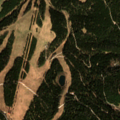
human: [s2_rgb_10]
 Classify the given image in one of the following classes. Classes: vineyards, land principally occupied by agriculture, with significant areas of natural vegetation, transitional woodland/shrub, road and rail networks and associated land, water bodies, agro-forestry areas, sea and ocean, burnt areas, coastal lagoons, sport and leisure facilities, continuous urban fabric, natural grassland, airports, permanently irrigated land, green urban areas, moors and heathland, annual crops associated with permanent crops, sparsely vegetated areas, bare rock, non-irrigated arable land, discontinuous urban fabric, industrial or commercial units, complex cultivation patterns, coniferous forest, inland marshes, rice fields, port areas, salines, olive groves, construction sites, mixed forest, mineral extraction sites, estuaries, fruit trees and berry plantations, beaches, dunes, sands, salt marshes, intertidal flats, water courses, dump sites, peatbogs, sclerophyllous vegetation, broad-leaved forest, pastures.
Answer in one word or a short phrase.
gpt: sport and leisure facilities, pastures, coniferous forest